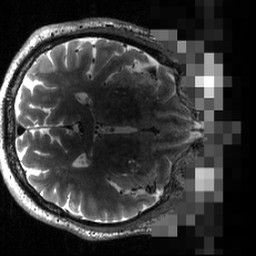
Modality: T2w
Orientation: axial
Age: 67
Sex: male
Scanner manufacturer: siemens
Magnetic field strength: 3 T
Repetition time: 3.2 s
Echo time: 0.564 s